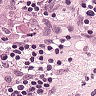
Metastatic tissue present: yes